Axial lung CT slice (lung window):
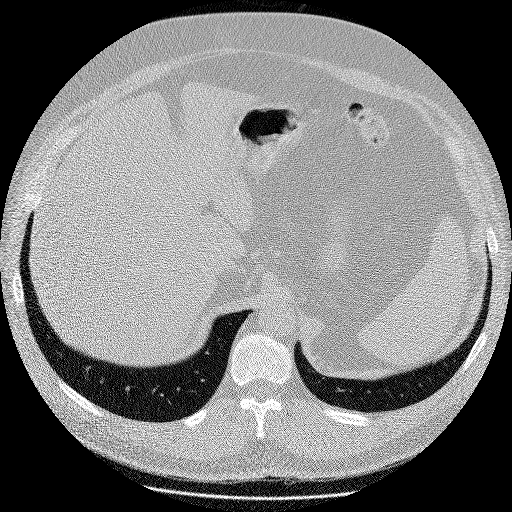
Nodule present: no